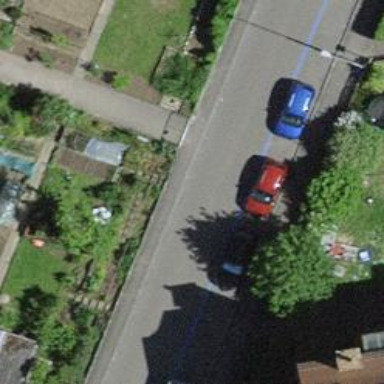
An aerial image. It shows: Footway with gravel surface.